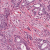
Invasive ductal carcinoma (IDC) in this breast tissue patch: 1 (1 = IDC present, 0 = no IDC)